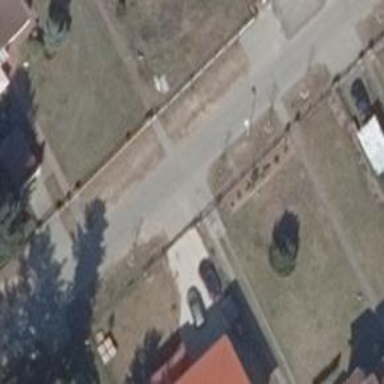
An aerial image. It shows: Footway along the road.